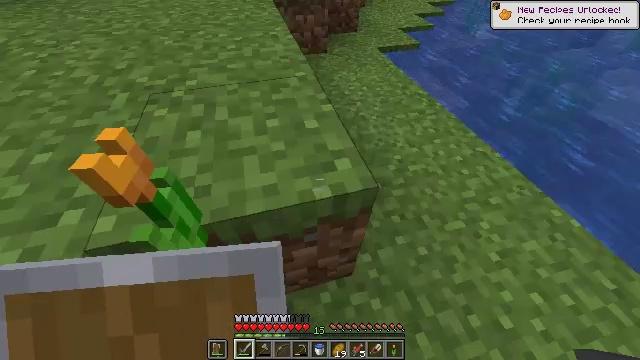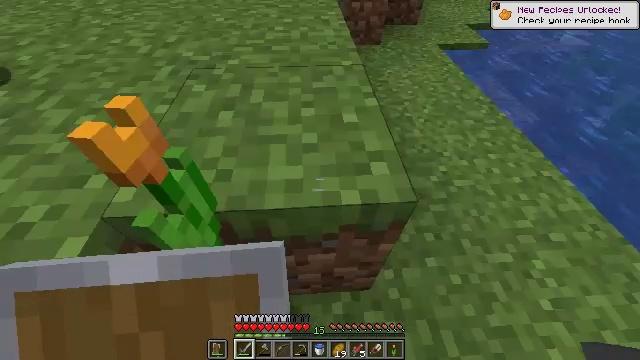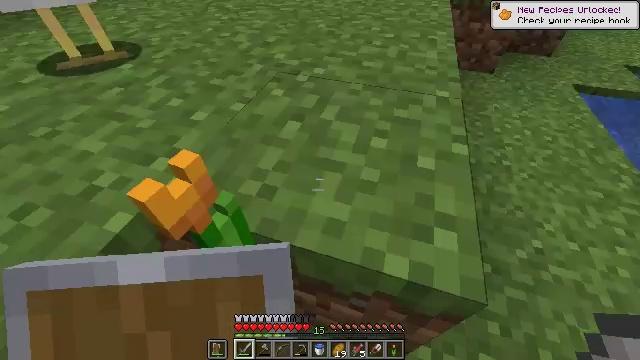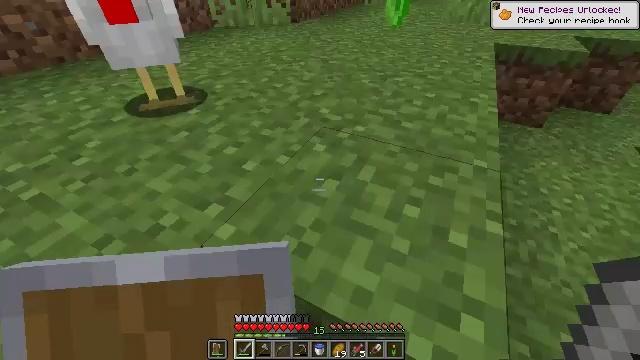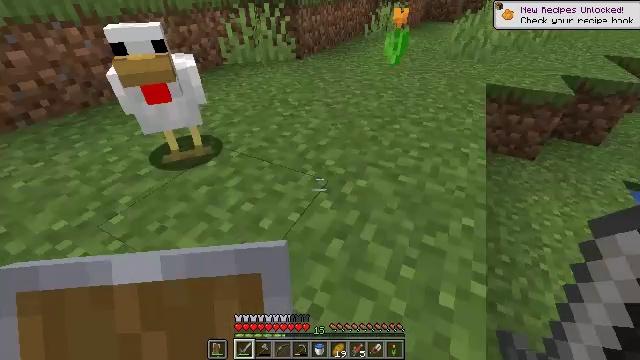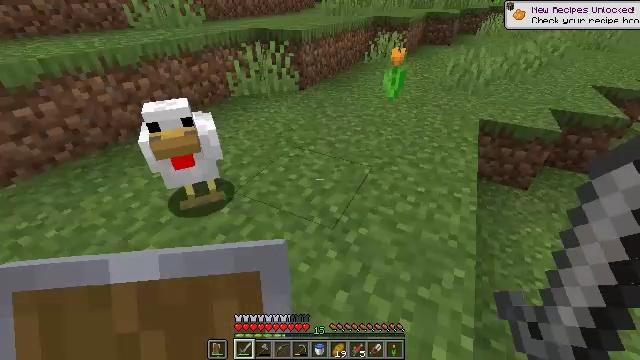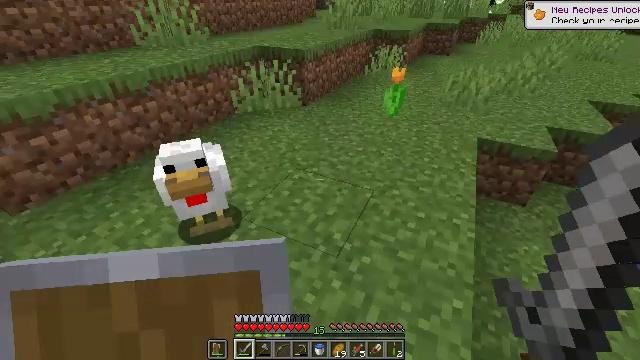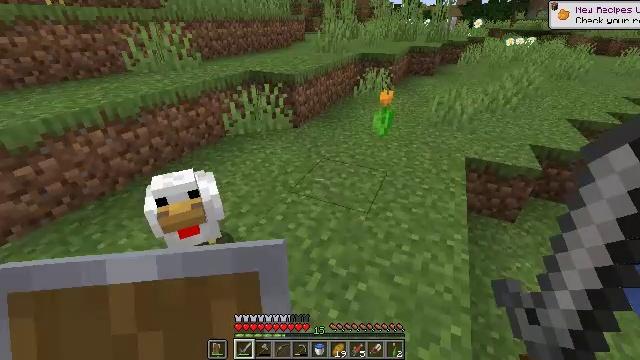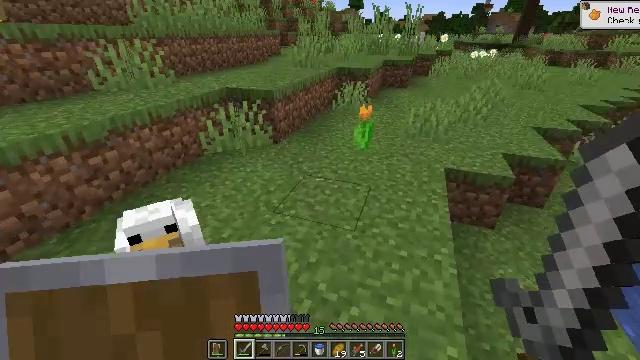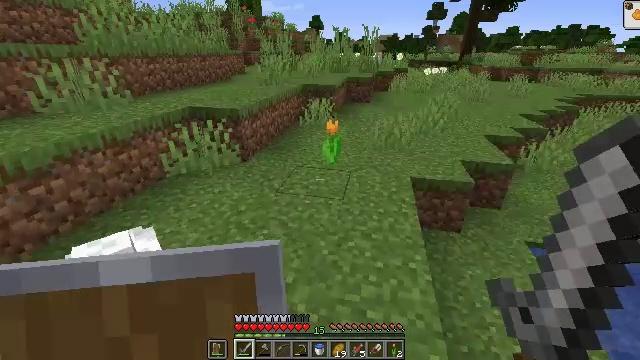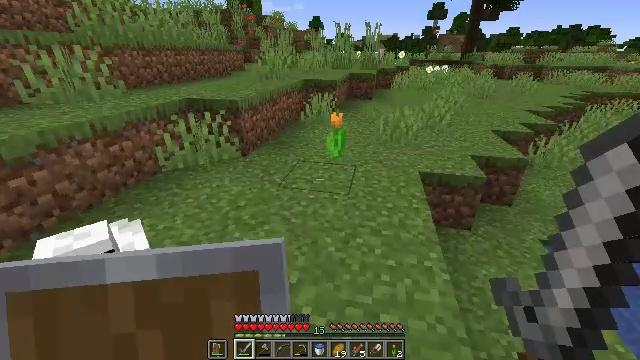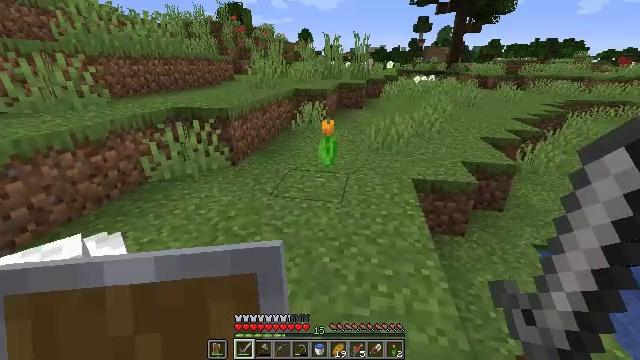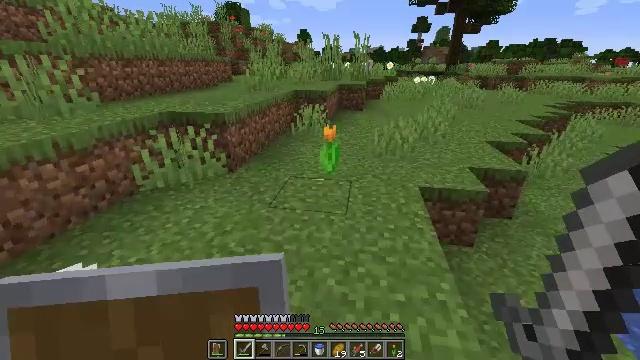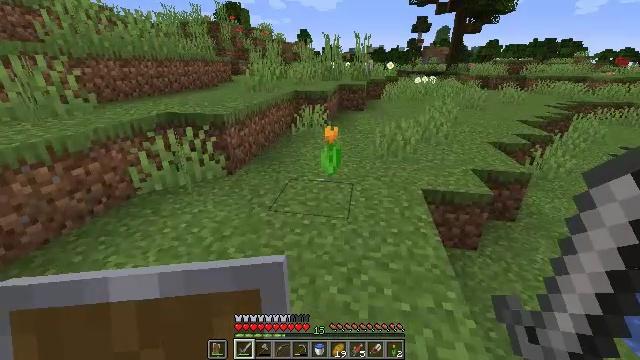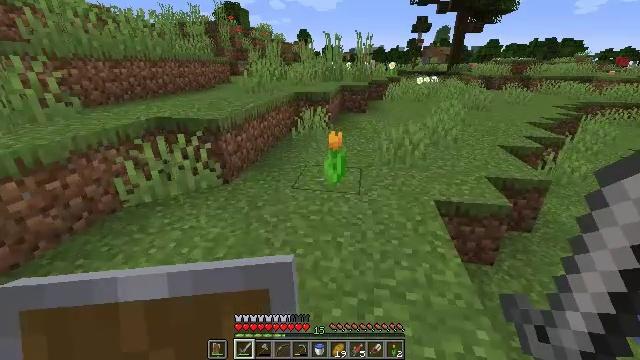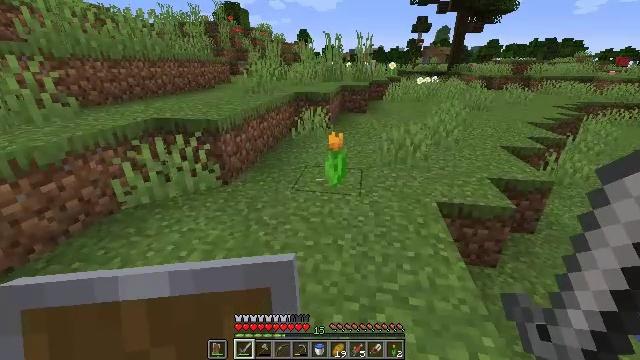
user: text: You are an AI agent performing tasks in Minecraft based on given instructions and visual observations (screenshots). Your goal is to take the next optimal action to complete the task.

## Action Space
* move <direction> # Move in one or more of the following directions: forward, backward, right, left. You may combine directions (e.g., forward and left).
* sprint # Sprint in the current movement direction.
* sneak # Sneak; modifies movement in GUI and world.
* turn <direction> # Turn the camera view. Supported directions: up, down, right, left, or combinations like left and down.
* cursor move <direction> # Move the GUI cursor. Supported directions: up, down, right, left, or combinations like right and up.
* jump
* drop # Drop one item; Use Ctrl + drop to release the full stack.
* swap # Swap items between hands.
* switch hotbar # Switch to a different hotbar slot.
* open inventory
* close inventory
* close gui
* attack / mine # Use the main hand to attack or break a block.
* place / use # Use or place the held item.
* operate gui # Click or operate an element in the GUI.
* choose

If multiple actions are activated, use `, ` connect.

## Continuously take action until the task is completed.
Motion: motion action
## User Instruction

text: Pick up an orange tulip.
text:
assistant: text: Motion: turn left
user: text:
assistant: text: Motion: move forward, turn left and up
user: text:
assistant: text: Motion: move forward, turn left and up, jump
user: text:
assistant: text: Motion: move forward, turn up, jump
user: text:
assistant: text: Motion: move forward, turn up, jump
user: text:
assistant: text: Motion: move forward, jump
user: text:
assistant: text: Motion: move forward, turn right and up
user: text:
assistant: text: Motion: move forward, turn right and up
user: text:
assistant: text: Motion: move forward, turn right and up
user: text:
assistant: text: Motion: move forward
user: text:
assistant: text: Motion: move forward, turn right and up
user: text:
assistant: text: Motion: move forward
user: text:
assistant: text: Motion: move forward
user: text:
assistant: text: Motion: move forward
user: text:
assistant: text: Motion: move forward
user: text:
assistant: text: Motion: move forward
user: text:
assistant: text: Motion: move forward
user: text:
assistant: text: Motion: move forward, turn right and down
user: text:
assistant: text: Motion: move forward, turn right and down
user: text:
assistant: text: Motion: move forward, turn right and down
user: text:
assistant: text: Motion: move forward, turn down, attack / mine
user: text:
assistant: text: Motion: attack / mine
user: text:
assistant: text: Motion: no_op
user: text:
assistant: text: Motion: no_op
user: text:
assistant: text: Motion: move forward
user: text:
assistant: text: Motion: move forward
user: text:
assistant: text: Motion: no_op